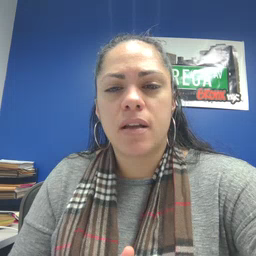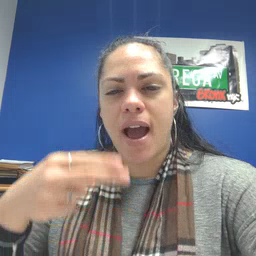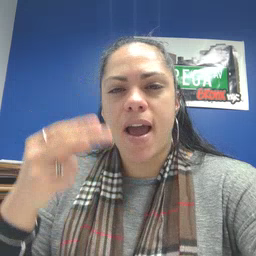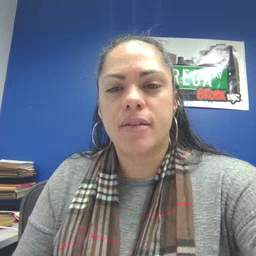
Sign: high